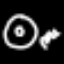
Label: donut